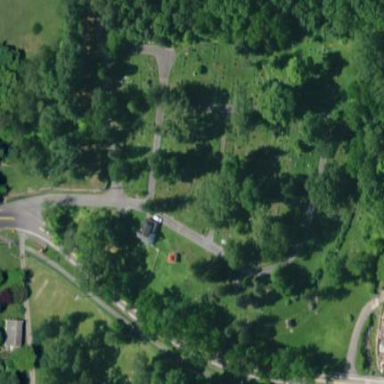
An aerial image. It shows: Cemetery.